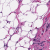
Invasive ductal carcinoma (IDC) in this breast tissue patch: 0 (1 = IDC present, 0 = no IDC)